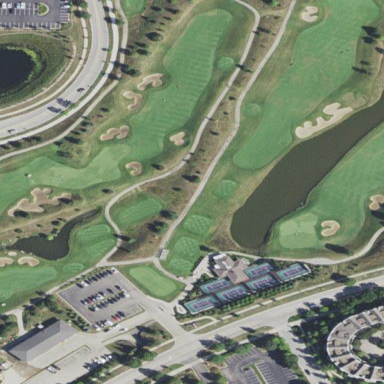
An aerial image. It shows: Golf fairway surrounded by grass.